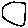
Label: circle